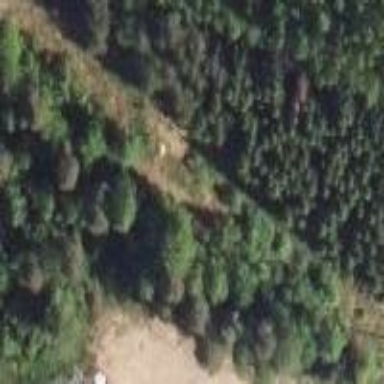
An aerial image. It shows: Evergreen needle-leaved forest which is classified as woodland with dense trees.